Question: Something like this:

Where the user would click on any area of the button and it would select that radio button.
Any suggestions?
As far as I can tell, radio buttons as self closed, and can't wrap around other elements.
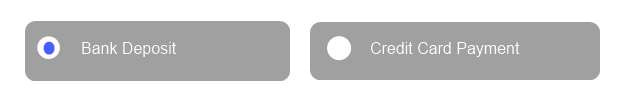
Answer: The best way is to just wrap the '<input>' in its '<label>', as clicking a label also has the effect of focusing its associated input:
'''
<label>
<input name="transfer" type="radio">Bank Deposit
</label>
'''
No javascript required: Demo: <URL>
If you need to style the label text separately, just wrap it in a '<span>'.